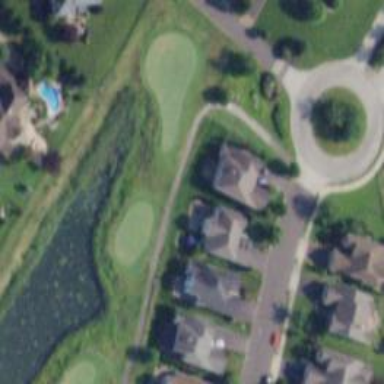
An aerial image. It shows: Path for both roads and golfers.